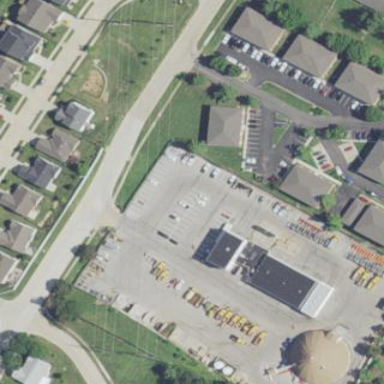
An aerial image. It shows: Commercial area.